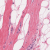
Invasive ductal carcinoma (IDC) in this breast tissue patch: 0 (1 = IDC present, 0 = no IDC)